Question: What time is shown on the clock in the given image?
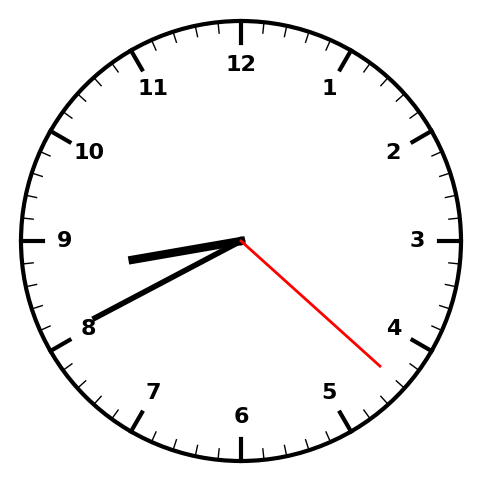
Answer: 08:40:22